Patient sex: F
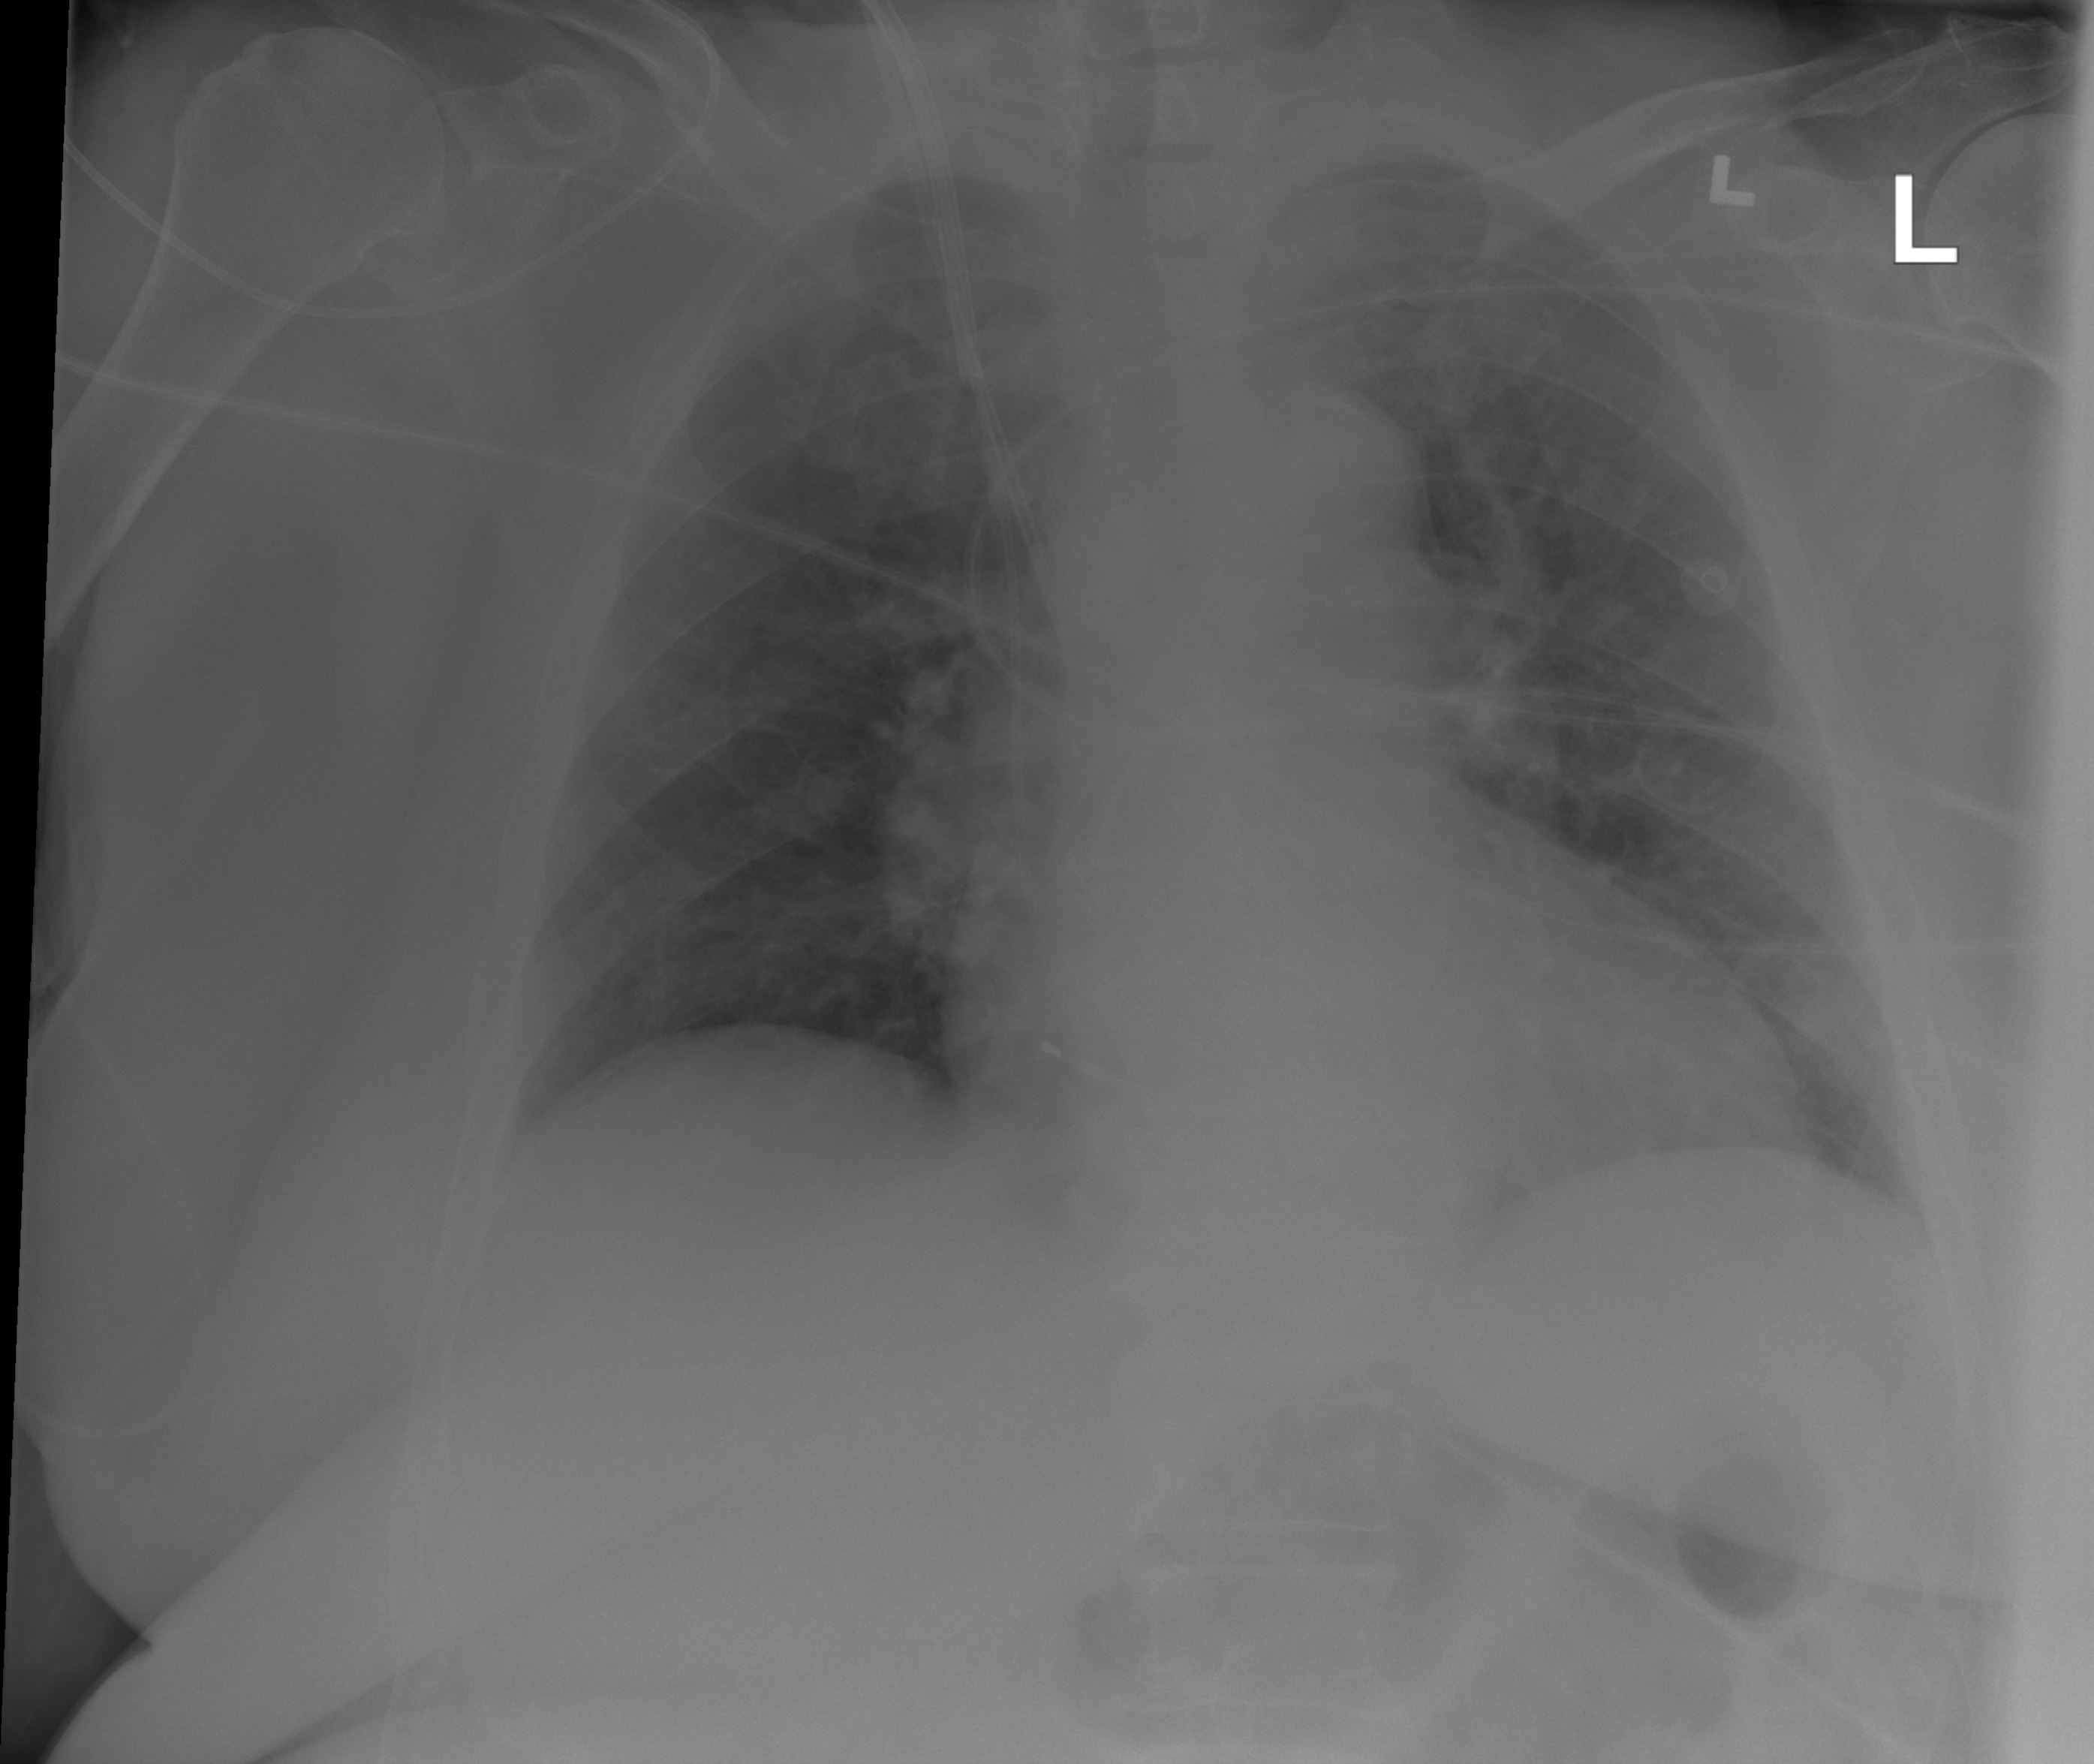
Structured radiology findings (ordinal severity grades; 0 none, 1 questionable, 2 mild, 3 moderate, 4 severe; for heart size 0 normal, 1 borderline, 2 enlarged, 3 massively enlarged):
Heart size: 2
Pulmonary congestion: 2
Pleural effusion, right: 0
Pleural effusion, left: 0
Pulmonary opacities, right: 2
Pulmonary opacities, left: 2
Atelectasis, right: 0
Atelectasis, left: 0